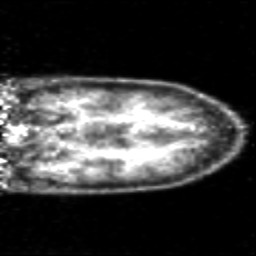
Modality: PET
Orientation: coronal
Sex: female
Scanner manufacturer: siemens